Question: How can I design the following layout in WPF?

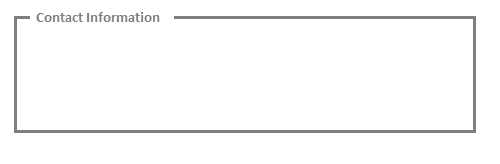
Answer: You can just use a <URL>. You can customize the style if the default appearance doesn't suit your needs.
'''
<GroupBox Header="Contact information">
<!-- Content here -->
</GroupBox>
'''
Have a look at the <URL> for pointers on how to customize the appearance.